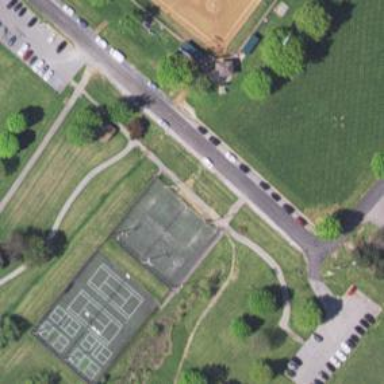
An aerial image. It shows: Tennis court on pitch designated for leisure land.